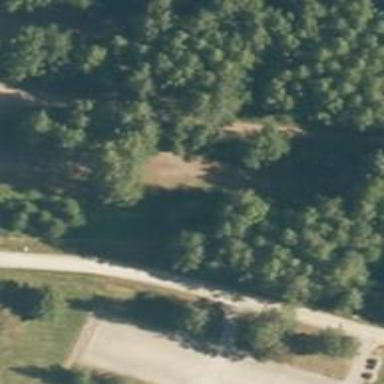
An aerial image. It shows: Crossing on asphalt cycleway.